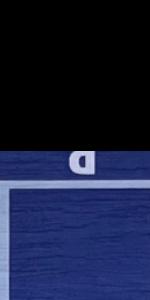
Label: Empty